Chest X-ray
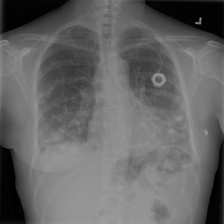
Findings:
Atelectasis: negative
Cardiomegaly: negative
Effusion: negative
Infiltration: negative
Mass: negative
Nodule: negative
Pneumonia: negative
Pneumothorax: positive
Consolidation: negative
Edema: negative
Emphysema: negative
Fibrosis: negative
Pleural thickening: negative
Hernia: negative